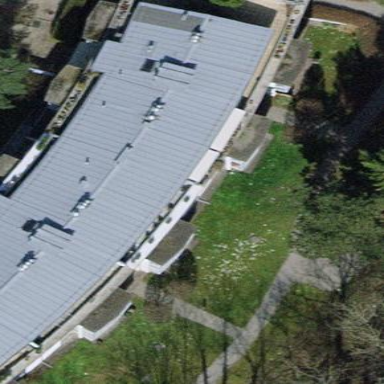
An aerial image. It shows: Apartment building with flat metal roof colored in light grey.